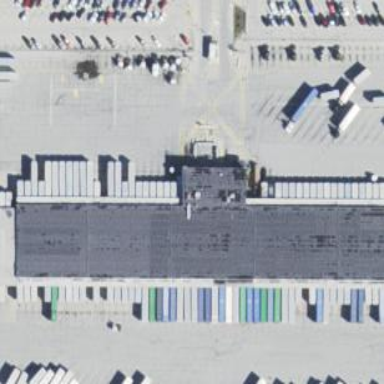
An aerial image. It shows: Industrial building serving as post depot.